Interaction volume radius: 5 \u00c5
Interaction volume height: 30 \u00c5
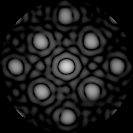
Disorder parameter: 0.1371